Field crop: maize
Growth stage: 2
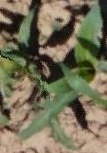
Species: maize